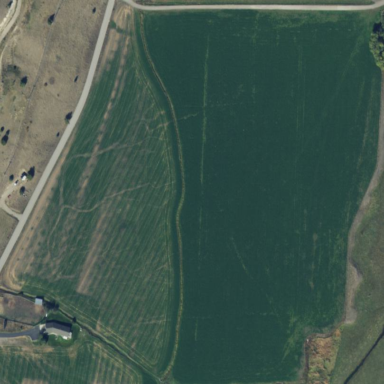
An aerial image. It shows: Farmland with hay crops.